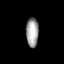
Tissue: prostate
Cell type: Fibroblasts
Senescence score: 0.7118
Nuclear area (px): 359
Mean DAPI intensity: 159.752